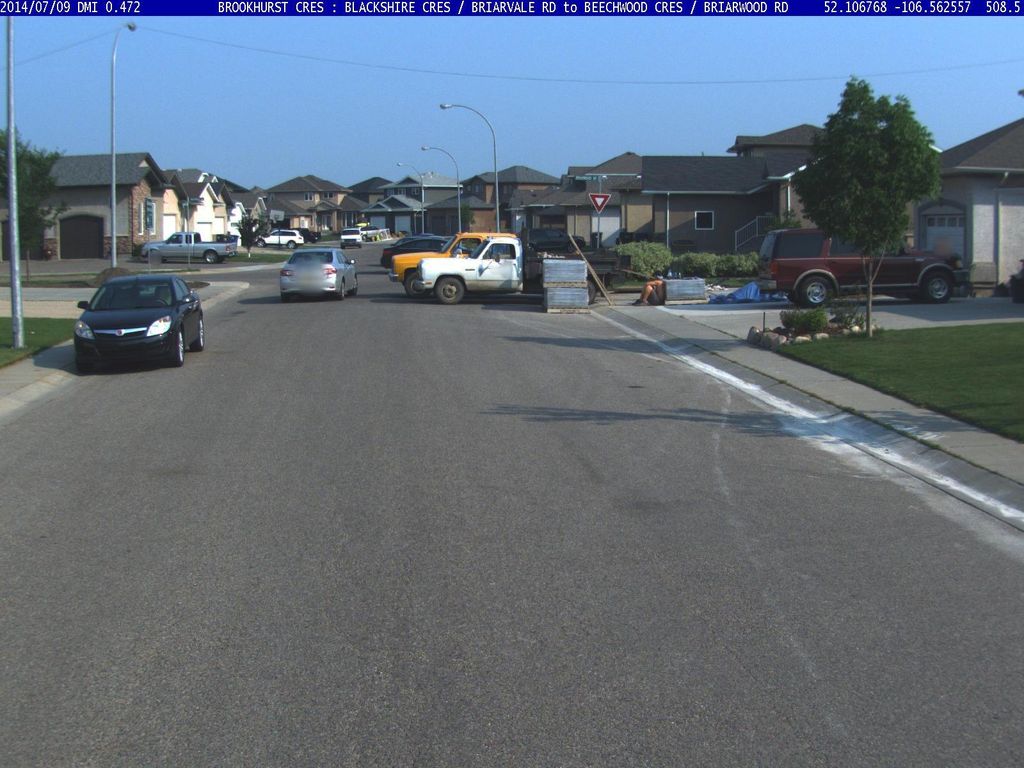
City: saskatoon